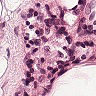
Metastatic tissue present: no